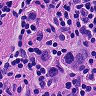
Metastatic tissue present: yes